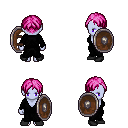
a pixel art fantasy rpg character, female body template, dark elf, purple skin, gray robe, magenta pants, pink parted hairstyle, black shoes, shield, four views (front, back, left, right), 2x2 character sprite sheet, small pixel art, hard edges, no anti-aliasing